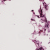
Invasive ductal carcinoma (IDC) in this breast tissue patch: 0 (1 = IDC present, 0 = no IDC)